Field crop: tomato
Growth stage: 2
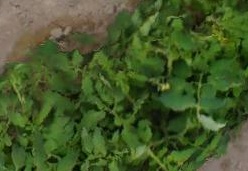
Species: tomato